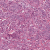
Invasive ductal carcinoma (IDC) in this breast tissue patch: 1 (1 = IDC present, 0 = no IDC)